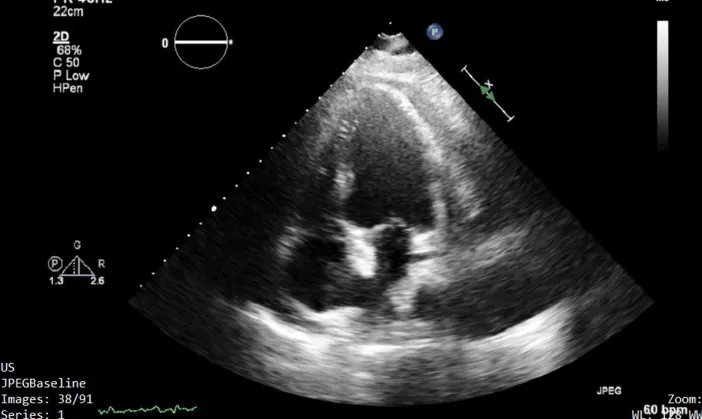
Previously noted pericardial fluid with an organized/fibrinous/thrombotic appearance. Regional wall abnormalities and a septal bounce were noted here.
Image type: radiology (ultrasound)